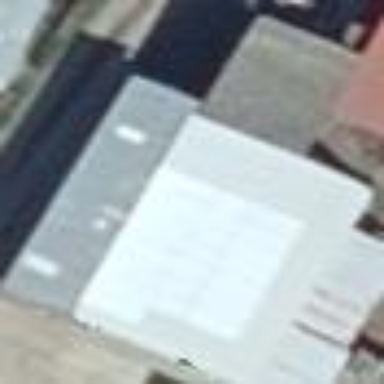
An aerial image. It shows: Shed building.